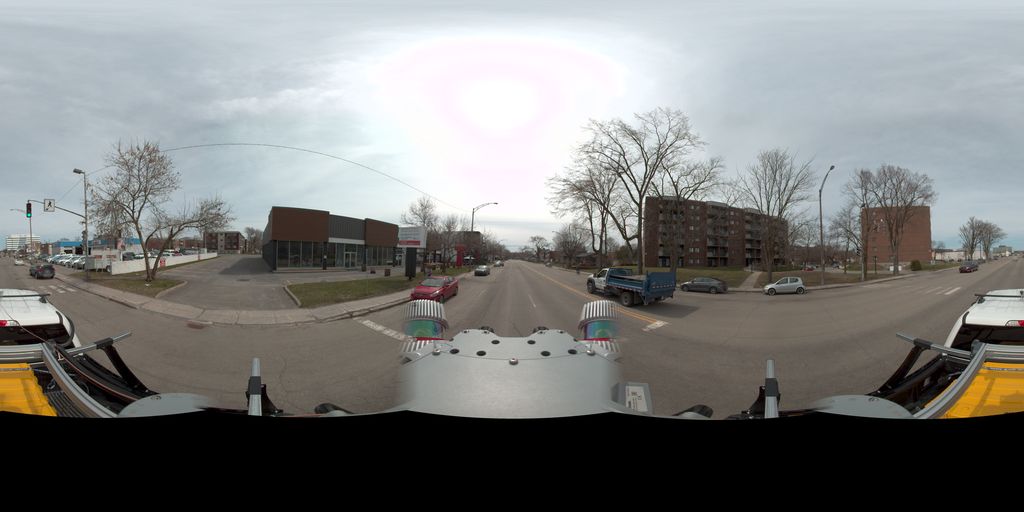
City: quebec_city